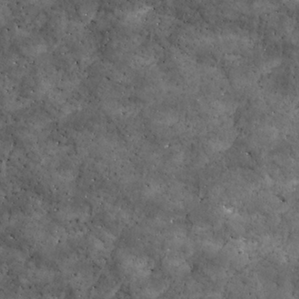
Label: non_frost